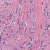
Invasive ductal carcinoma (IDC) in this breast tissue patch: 1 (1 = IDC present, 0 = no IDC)